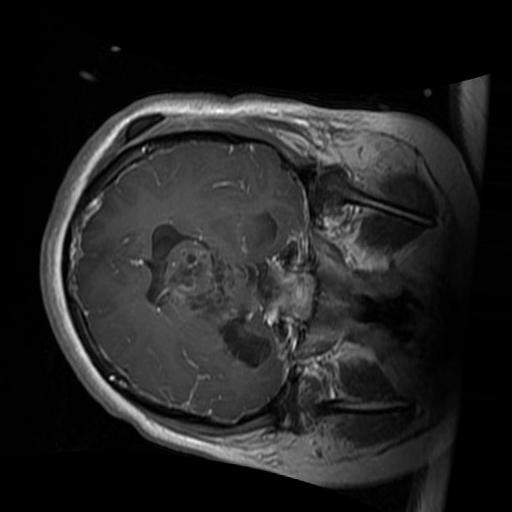
Label: brain_glioma